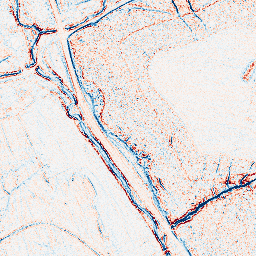
Category: edge_preserving
Decomposition family: bilateral
Decomposition parameters: d: 5
sigma_color: 50
sigma_space: 50
Upsampling method: bicubic
Upsampling parameters: scale: 8
Upsampling scale: 8